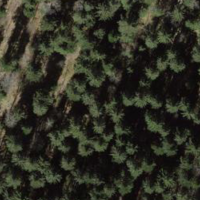
EUNIS habitat code: 43
Species observed at this site:
Corylus avellana